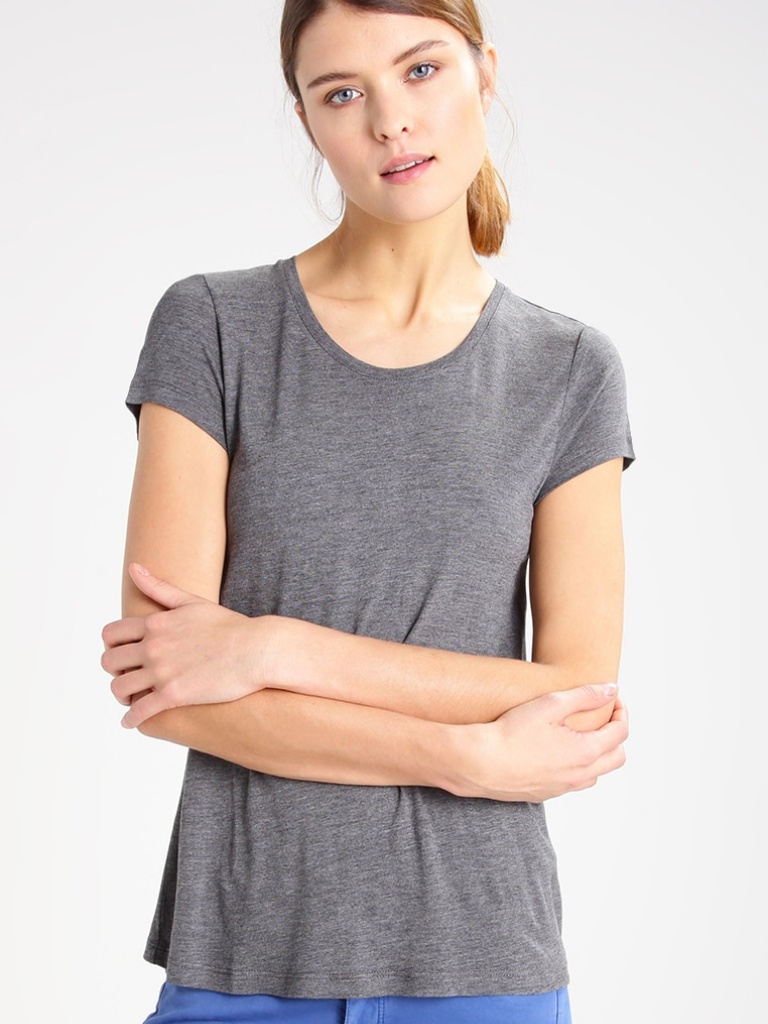
jersey relaxed short sleeve mid-thigh length Untucked crew t-shirt